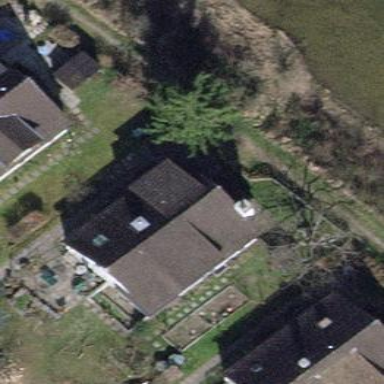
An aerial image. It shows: Detached building with gabled roof.